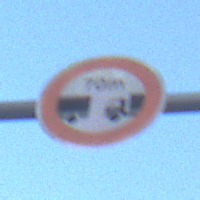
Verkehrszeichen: VerbotUnterschreitenMindestabstand
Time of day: SunriseSunset
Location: Outdoor (Urban)
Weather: PartlyCloudy
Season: NotSpecified
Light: Natural